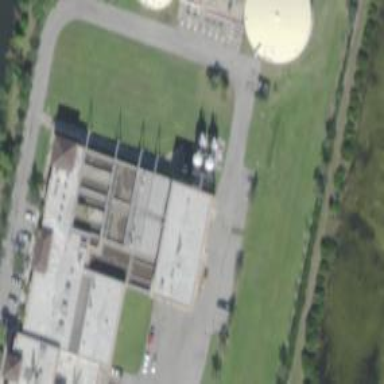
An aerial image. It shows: Storage tank that is man-made.